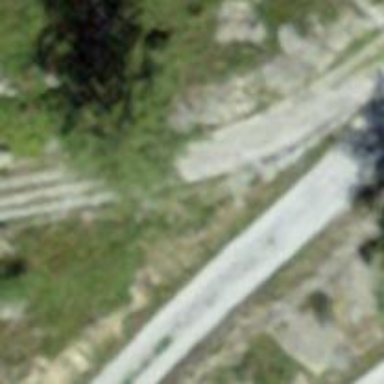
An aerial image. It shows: Dirt track road with grade 3 tracktype.